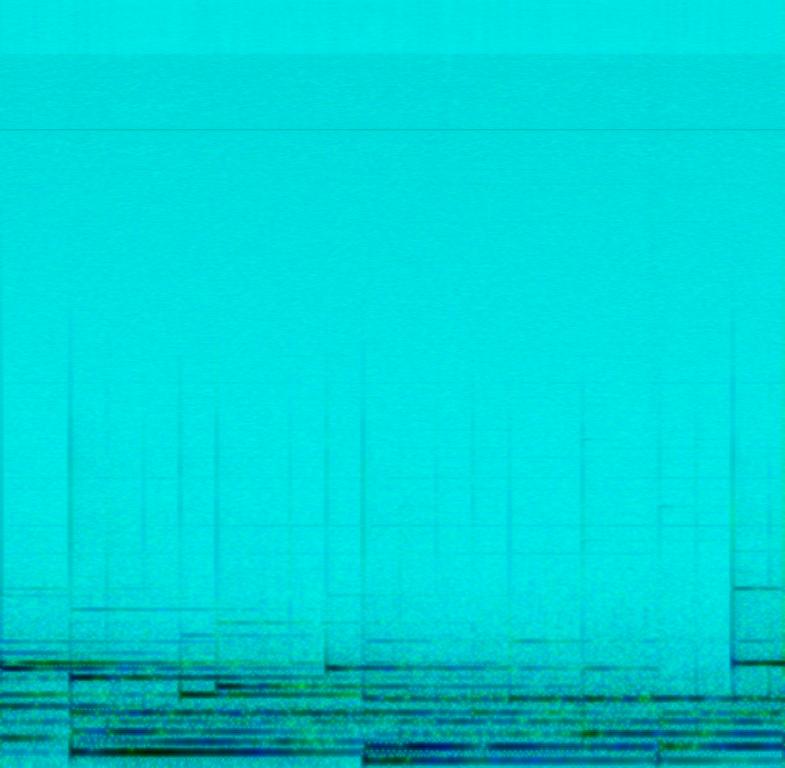
This is a theme from a movie soundtrack. It is an instrumental piece. There is a synth playing a mellow tune at a low-to-medium range. The tune has a melancholic feel to it. It could be used in the soundtrack of a drama movie during introspective scenes where a character is reminiscing over troublesome memories.